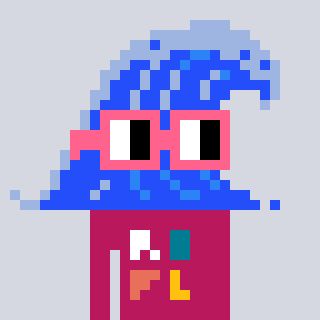
a pixel art character with square pink glasses, a wave-shaped head and a darkpink-colored body on a cool background